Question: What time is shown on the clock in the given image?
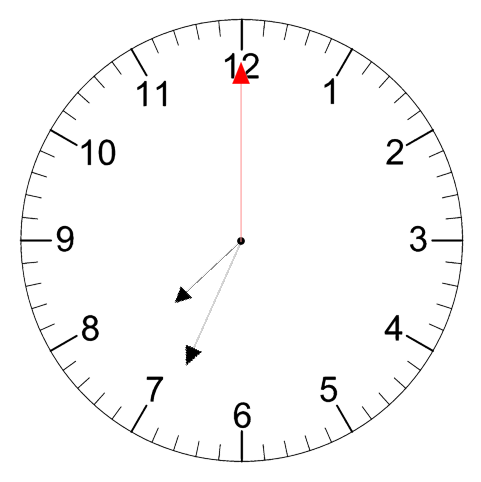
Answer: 07:34:00